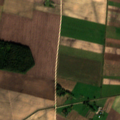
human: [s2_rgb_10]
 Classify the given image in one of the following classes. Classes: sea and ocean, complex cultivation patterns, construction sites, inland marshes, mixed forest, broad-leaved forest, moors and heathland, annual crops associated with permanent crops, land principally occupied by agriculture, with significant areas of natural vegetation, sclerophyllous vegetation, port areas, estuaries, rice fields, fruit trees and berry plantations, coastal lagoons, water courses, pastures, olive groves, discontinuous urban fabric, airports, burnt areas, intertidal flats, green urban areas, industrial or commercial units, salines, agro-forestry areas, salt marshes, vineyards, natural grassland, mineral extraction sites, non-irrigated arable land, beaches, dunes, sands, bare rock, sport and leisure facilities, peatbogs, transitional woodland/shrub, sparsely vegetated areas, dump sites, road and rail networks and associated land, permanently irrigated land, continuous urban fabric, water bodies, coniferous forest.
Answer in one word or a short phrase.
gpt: non-irrigated arable land, complex cultivation patterns, broad-leaved forest